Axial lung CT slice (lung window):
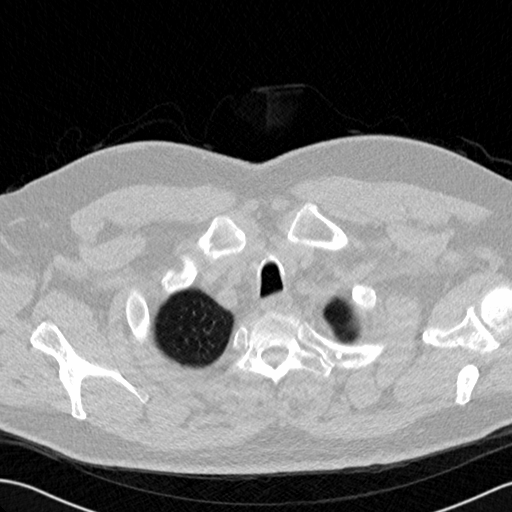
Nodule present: no